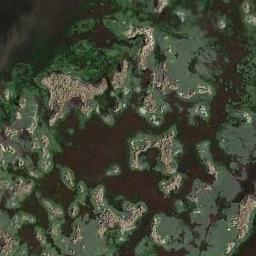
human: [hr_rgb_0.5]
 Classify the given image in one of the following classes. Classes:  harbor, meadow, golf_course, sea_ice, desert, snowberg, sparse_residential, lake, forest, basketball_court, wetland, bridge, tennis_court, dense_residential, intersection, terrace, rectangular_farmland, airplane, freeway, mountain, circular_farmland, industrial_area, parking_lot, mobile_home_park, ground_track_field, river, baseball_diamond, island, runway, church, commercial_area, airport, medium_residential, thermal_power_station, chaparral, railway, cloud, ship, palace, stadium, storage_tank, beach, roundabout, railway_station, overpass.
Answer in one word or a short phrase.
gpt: wetland